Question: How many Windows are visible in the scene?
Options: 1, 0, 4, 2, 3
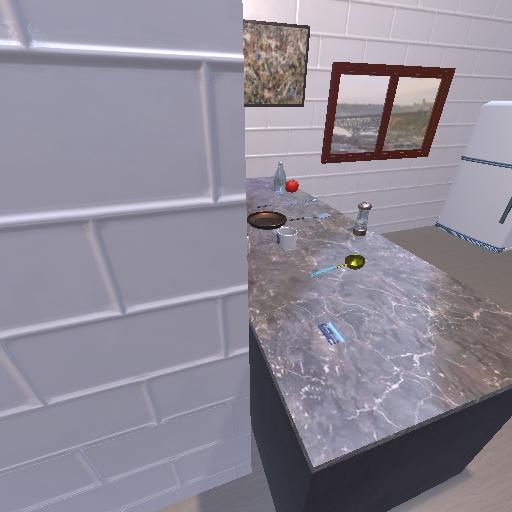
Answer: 1